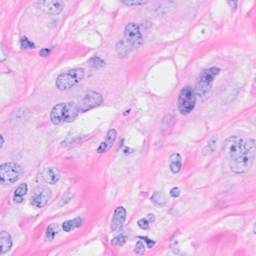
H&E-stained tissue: Breast